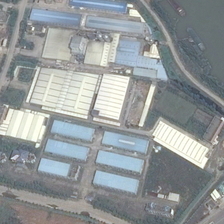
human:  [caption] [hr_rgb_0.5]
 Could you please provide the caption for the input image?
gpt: many buildings and some green trees are near a river in an industrial area .

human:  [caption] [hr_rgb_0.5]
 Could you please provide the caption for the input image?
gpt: many buildings and some green trees are near a river in an industrial area .

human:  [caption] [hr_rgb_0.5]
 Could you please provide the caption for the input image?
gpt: many buildings and some green trees are near a river in an industrial area .

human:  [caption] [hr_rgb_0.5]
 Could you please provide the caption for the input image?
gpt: many buildings and some green trees are near a river in an industrial area .

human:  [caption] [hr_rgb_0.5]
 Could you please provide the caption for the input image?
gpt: many buildings and some green trees are near a river in an industrial area .